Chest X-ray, PA view. Patient: 31 years old, sex F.
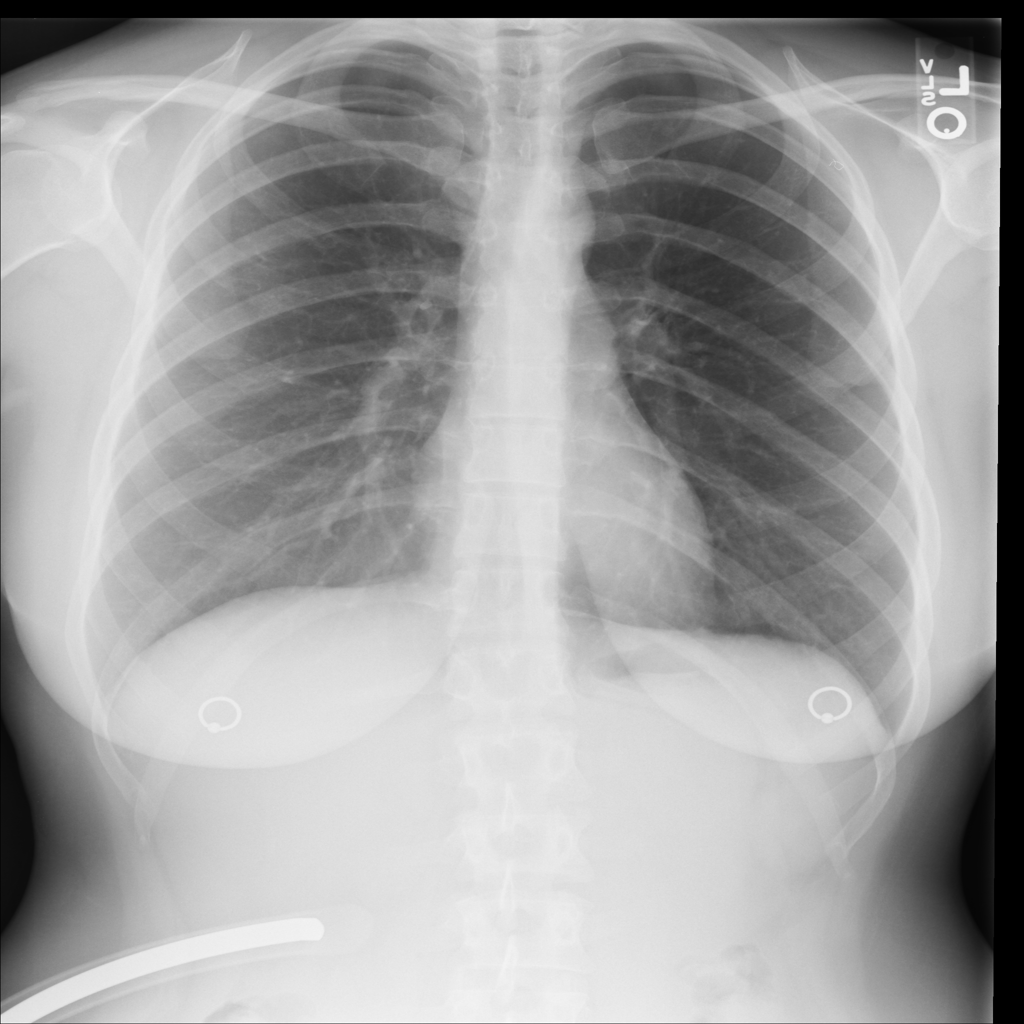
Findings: No Finding